Aerial crown-view tile of a tropical tree (Barro Colorado Island, Panama), acquired 20250317:
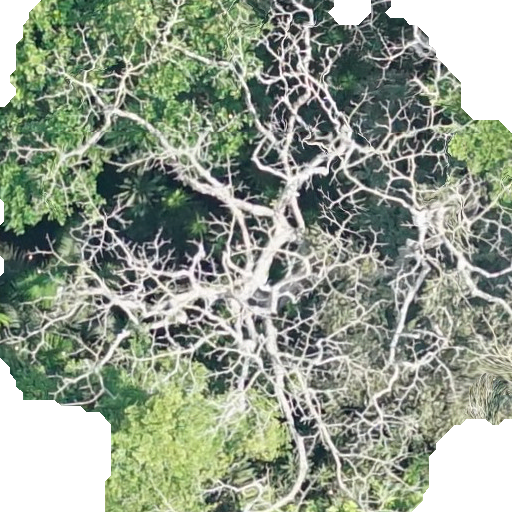
Species: Ceiba pentandra
GBIF accepted scientific name: Ceiba pentandra
Crown area: 388.734 m²